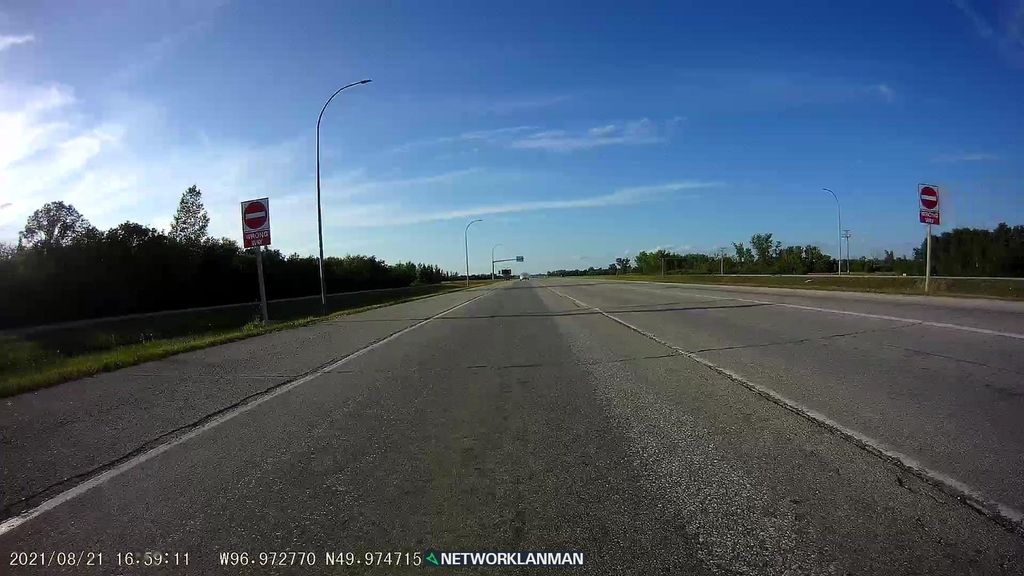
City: winnipeg